Question: I want to create a third table, where I could first return the common numbers between two available tables - this part is easy.. vlookup works fine.
The next step is to compare whether the values in ER, SR, SM, EC columns are similar based on the fact that they have the same key in column "Number"

For this purpose, I am trying to build - if(vlookup or iferror formulas - but I don't really get it.
Ideally, third table should look like:
'''
ER SR SM EC
'''
e.g. number 100002 (in 2nd row) False True True False
ER and EC return false because the values are different in two tables, while SR and SM return True as values are the same (both NULL).
I would appreciate your help guys!
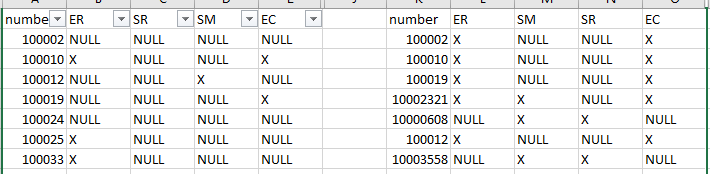
Answer: Assuming the "third table " starts at T2 cell.. where T1 is "number", U1 is "ER",V1 is "SR",W1 is "SM",X1 is "EC". Also assuming that you will have the "number" values filled up.
put in U2 '=if(index(B:B,match($T2,$A:$A,0))=index(L:L,match($T2,$K:$K,0)),TRUE,FALSE)'
then drag it to the right + downwards.